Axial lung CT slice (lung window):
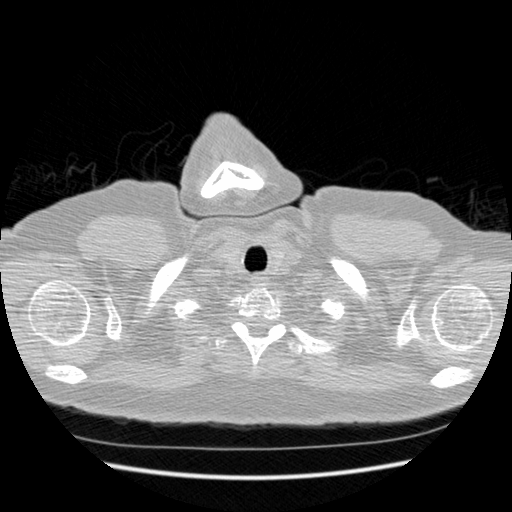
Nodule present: no